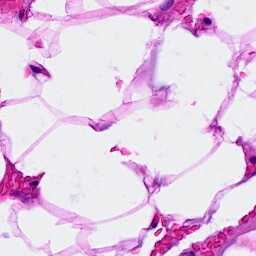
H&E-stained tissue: Breast